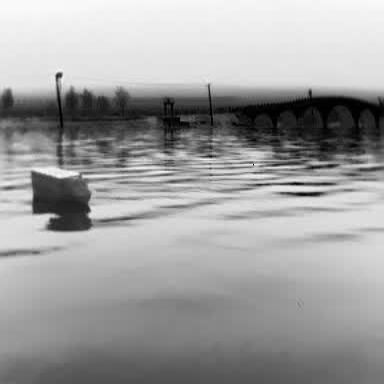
There is a fishing_boat in the infrared image.